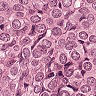
Metastatic tissue present: yes